Field crop: maize
Growth stage: 2
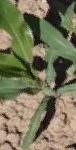
Species: maize